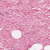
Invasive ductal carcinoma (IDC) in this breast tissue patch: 0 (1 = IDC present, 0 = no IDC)